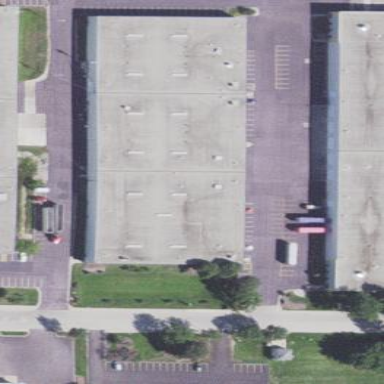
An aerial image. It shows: Industrial building.